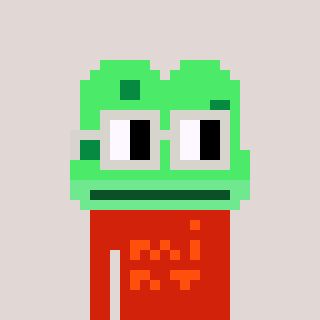
a pixel art character with square light gray glasses, a frog-shaped head and a red-colored body on a warm background